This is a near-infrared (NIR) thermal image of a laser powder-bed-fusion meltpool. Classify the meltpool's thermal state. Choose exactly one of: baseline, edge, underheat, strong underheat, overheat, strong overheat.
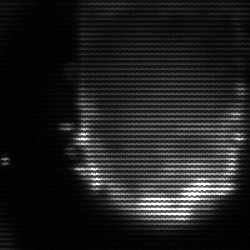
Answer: baseline